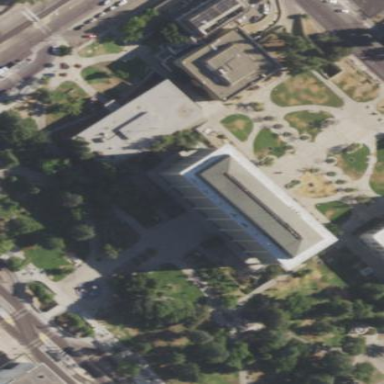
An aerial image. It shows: Courthouse building.